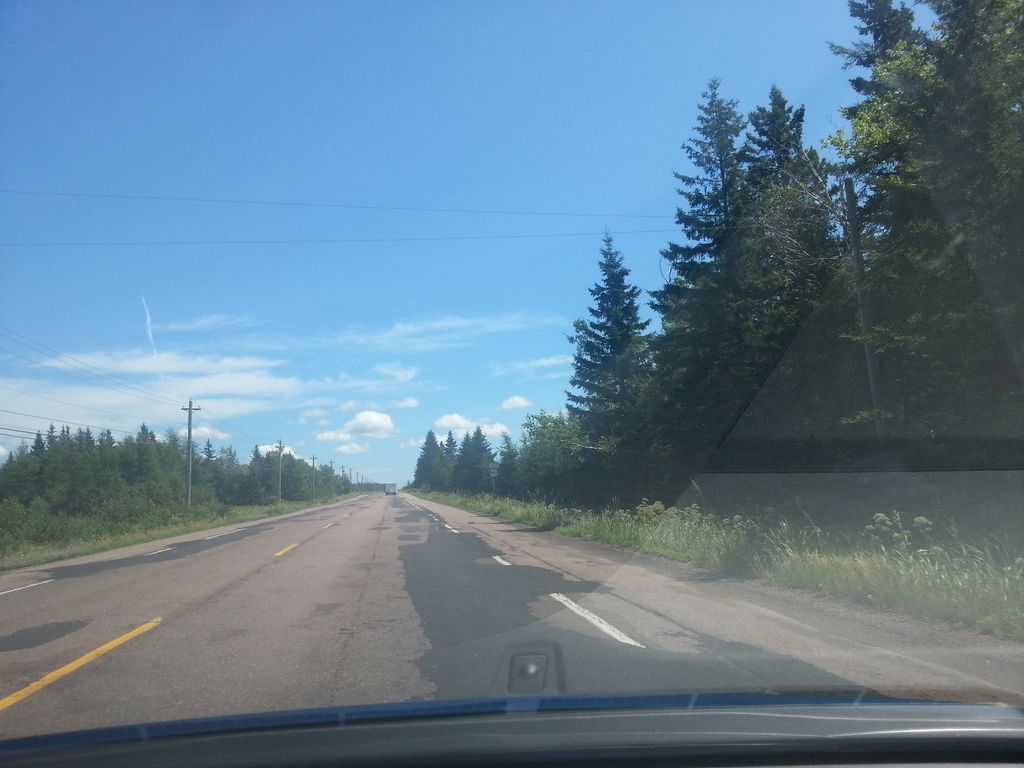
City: charlottetown